Field crop: tomato
Growth stage: 1
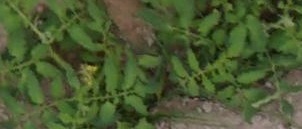
Species: tomato